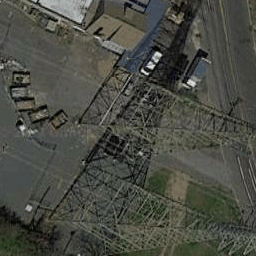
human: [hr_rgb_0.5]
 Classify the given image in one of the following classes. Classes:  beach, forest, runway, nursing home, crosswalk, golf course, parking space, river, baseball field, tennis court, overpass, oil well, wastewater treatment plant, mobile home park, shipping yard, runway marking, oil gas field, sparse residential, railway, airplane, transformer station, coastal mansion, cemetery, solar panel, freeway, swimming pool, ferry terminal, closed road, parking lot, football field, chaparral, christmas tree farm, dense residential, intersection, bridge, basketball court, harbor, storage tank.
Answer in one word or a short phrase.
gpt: transformer station